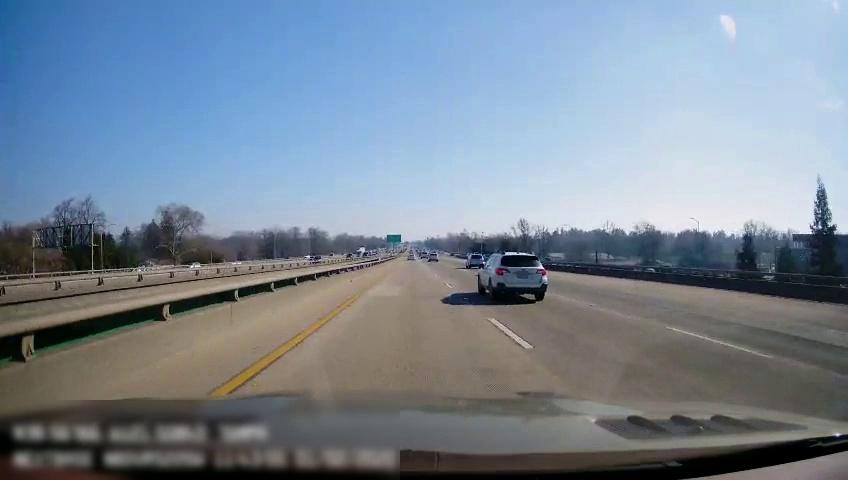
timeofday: Day
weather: Sunny
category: Drivable Space
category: Drivable Space
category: Vehicles | SUV
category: Vehicles | SUV
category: Vehicles | SUV
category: Lanes | Current Lane
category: Lanes | Current Lane
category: Lanes | Alternate Lane
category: Traffic | Signs
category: Traffic | Signs
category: Traffic | Signs